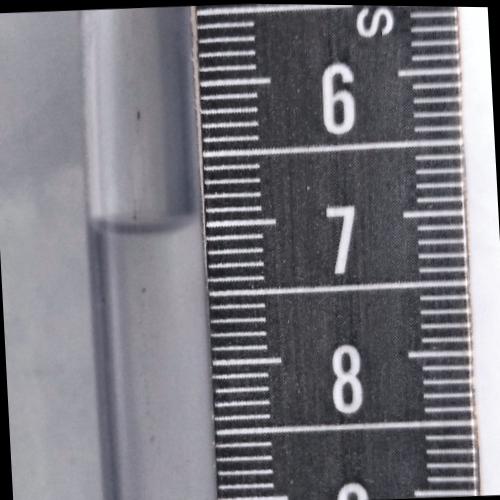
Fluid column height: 7.0 cm